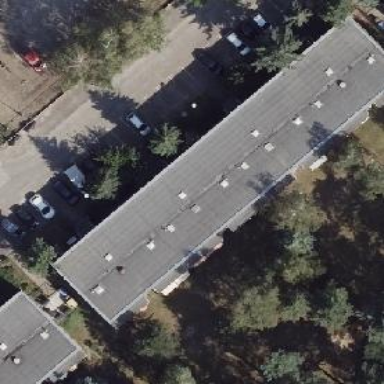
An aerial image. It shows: Flat-roofed apartment building.